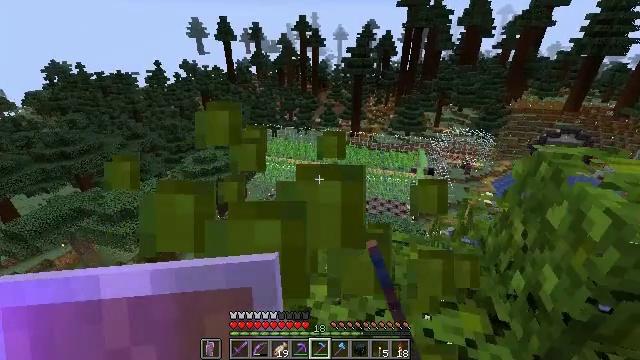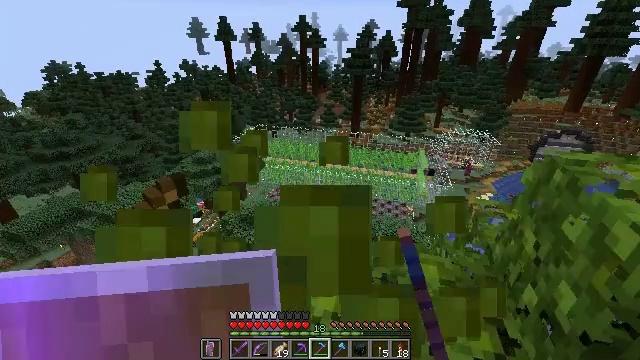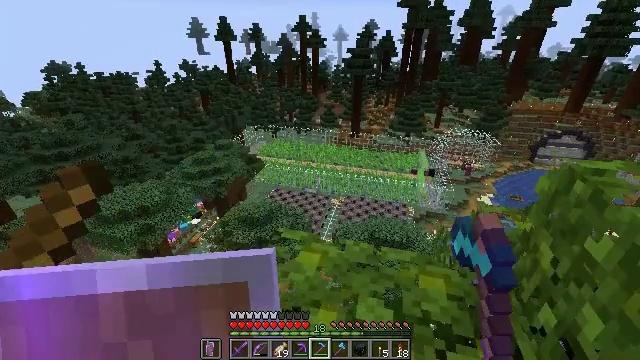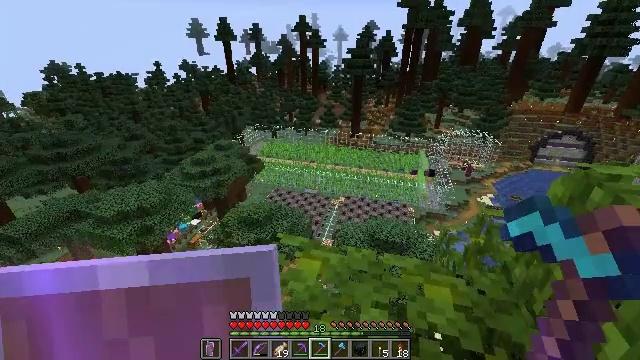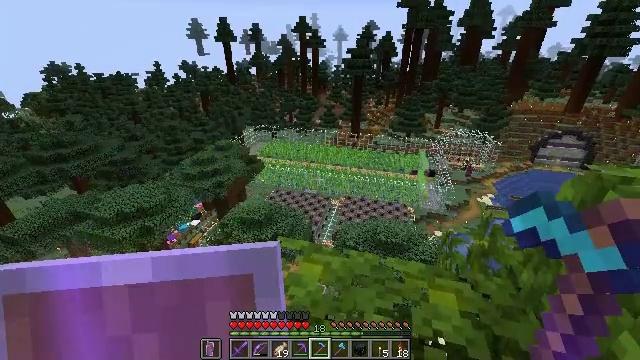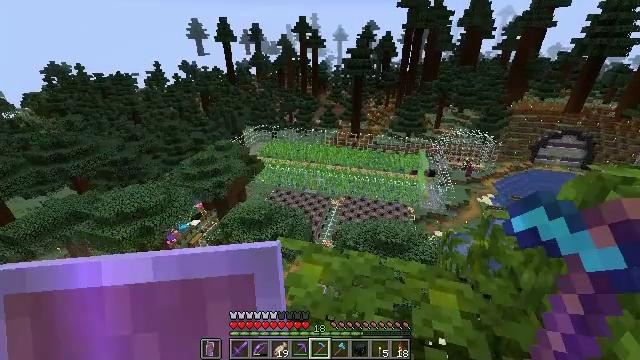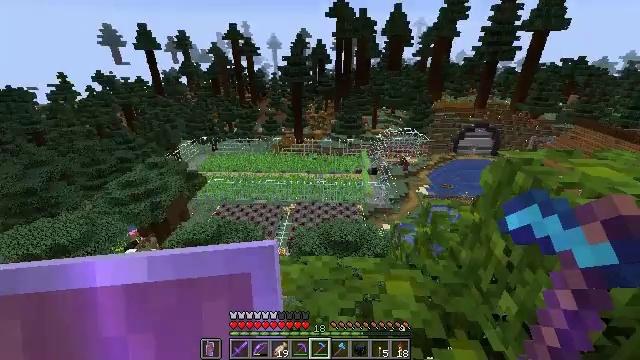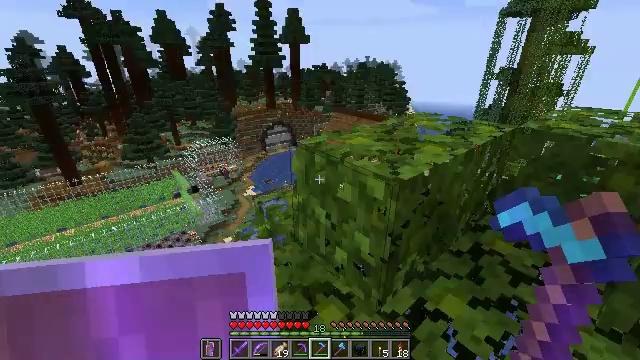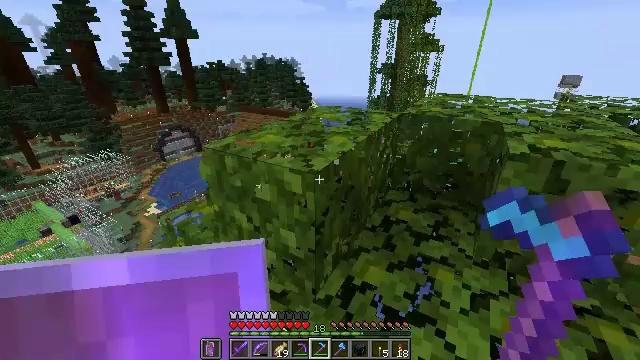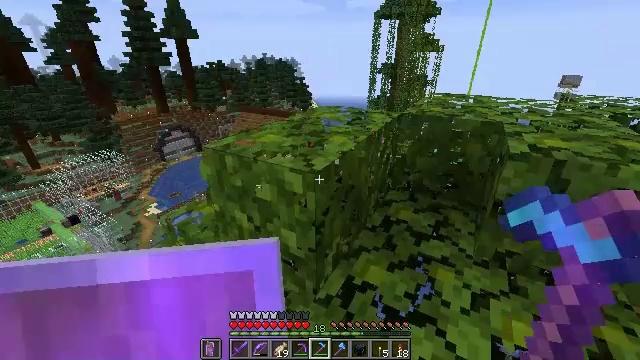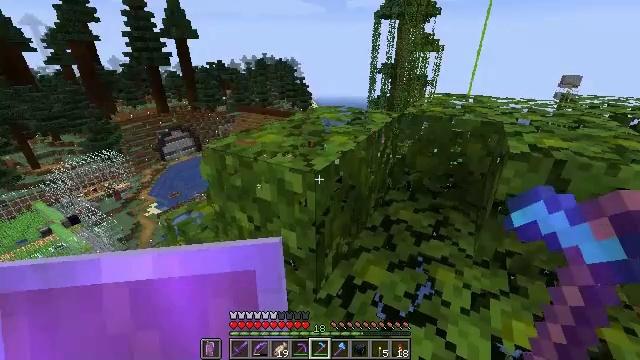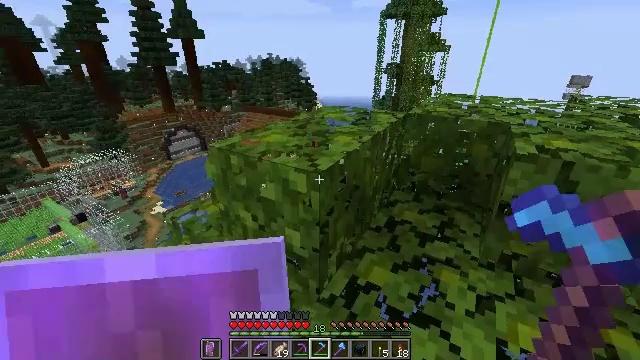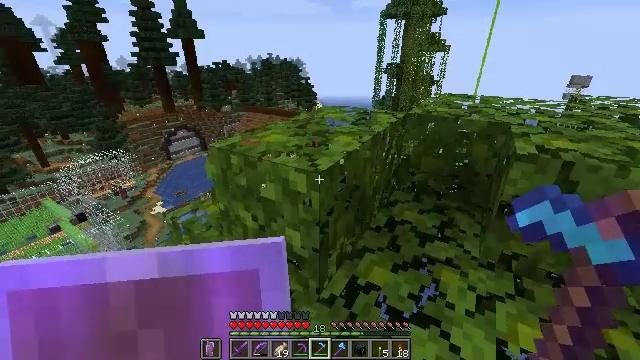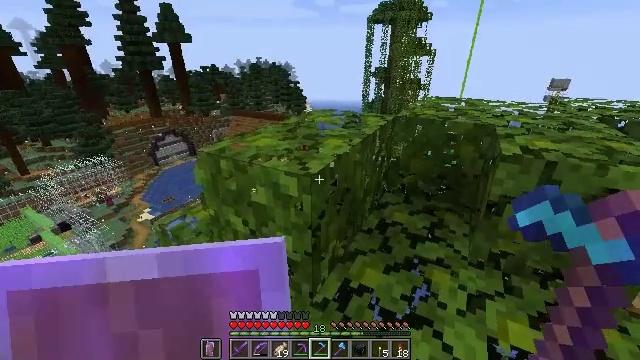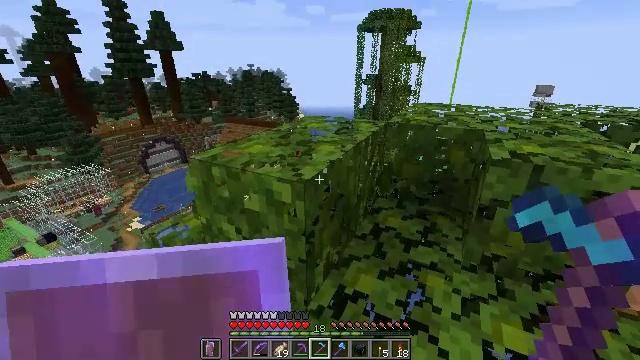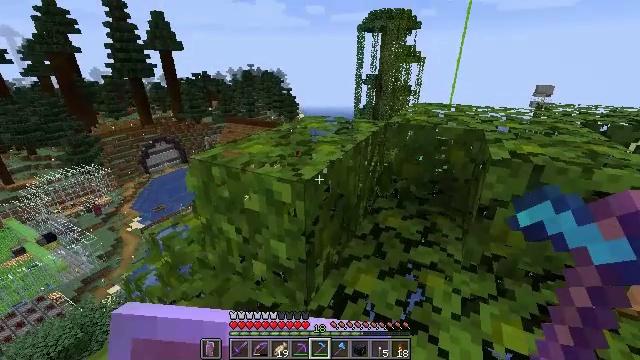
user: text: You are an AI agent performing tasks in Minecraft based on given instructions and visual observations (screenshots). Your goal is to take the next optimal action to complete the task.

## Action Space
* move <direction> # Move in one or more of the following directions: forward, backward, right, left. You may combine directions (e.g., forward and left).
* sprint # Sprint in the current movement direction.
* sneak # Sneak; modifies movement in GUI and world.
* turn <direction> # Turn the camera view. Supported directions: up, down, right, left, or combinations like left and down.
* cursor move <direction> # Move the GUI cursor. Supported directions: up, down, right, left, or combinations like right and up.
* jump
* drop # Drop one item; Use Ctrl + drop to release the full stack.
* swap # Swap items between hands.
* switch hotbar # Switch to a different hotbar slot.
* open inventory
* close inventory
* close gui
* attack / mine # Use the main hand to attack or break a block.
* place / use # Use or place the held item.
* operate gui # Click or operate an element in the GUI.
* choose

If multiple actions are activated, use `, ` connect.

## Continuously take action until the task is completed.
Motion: motion action
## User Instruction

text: Break the jungle leaves with your hand or shears.
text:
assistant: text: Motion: move forward
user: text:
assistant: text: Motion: no_op
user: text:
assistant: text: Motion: no_op
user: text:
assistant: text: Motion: no_op
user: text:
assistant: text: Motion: no_op
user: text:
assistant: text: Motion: turn right and up
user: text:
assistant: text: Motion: turn right and up
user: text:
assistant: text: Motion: turn right
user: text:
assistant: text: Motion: no_op
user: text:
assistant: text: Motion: no_op
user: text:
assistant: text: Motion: turn left
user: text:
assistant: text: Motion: no_op
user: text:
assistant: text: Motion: turn right
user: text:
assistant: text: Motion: turn right and up
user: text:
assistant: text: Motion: use / place
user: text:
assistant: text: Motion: use / place
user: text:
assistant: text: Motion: use / place
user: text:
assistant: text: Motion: no_op
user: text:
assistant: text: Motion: no_op
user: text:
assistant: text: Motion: no_op
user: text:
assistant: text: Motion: turn left
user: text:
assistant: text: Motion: no_op
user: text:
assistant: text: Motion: no_op
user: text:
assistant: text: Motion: move forward, turn left
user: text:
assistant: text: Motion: move forward
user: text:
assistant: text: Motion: move forward, attack / mine
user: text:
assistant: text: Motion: attack / mine
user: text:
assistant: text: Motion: turn right, attack / mine
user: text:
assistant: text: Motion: turn right and up, attack / mine
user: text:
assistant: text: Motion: turn right and up, attack / mine